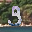
Label: 3